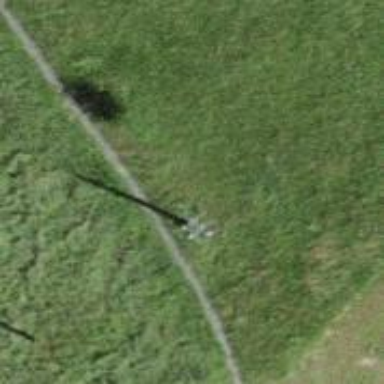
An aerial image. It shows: Termination pole used for power supply.